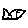
Label: fish